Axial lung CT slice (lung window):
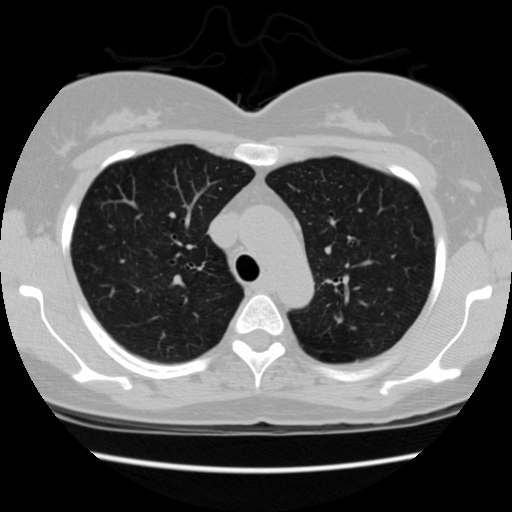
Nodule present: no